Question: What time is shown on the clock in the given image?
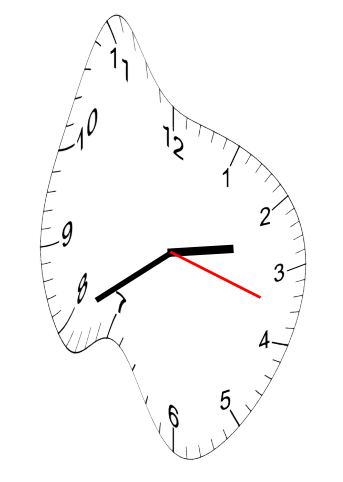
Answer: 02:40:18